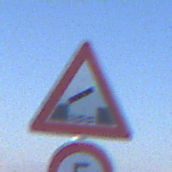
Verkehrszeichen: BeweglicheBruecke
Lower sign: Geschwindigkeit5
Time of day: MorningAfternoon
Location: Outdoor (Nature)
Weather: PartlyCloudy
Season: NotSpecified
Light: Natural